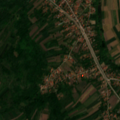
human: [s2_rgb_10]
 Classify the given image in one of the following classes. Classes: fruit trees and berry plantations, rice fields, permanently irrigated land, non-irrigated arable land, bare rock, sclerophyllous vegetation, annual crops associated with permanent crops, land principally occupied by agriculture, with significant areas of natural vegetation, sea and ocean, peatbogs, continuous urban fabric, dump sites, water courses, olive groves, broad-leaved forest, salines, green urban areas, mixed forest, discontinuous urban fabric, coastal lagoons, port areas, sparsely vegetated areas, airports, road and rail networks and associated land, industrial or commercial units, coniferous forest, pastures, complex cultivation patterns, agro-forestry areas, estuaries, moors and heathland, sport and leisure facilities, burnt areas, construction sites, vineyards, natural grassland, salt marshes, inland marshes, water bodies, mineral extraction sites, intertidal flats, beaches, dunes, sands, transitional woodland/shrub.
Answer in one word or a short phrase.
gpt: discontinuous urban fabric, non-irrigated arable land, land principally occupied by agriculture, with significant areas of natural vegetation, broad-leaved forest, transitional woodland/shrub